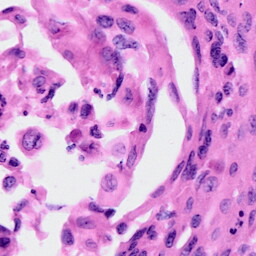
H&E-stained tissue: Cervix